Interaction volume radius: 5 \u00c5
Interaction volume height: 15 \u00c5
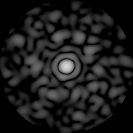
Disorder parameter: 0.7795